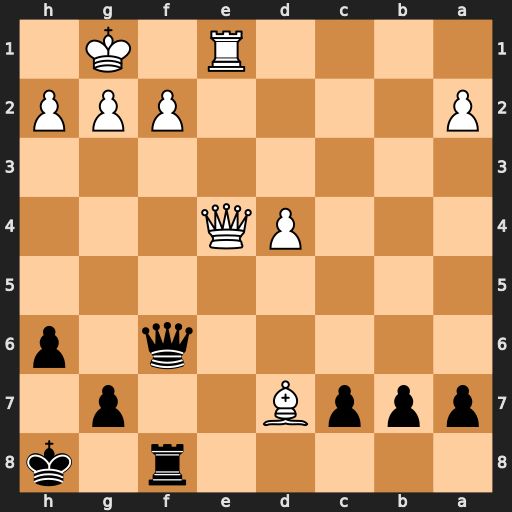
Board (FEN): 5r1k/pppB2p1/5q1p/8/3PQ3/8/P4PPP/4R1K1
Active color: b
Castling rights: -
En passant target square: -
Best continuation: Qxf2+ Kh1 Qf1+ Rxf1 Rxf1#